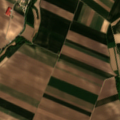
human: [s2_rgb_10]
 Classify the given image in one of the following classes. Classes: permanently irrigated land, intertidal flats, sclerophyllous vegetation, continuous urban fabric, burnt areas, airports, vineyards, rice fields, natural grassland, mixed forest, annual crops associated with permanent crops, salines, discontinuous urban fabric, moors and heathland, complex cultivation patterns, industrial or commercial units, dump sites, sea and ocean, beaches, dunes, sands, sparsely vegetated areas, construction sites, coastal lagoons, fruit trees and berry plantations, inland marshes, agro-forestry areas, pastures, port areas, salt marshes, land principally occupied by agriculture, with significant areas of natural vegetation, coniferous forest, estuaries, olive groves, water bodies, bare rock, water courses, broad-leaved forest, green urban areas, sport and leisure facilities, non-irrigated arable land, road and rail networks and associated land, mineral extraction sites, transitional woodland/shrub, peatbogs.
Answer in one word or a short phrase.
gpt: discontinuous urban fabric, non-irrigated arable land, complex cultivation patterns, broad-leaved forest